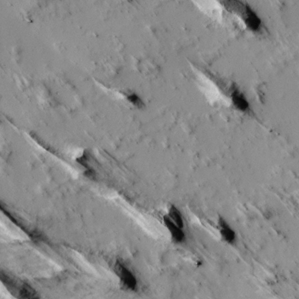
Label: non_frost